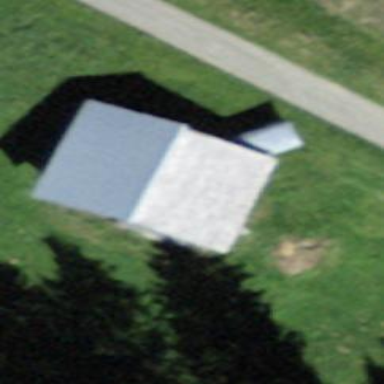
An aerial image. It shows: Barn.